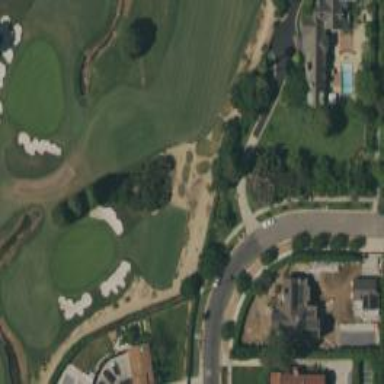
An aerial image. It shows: Golf hole.